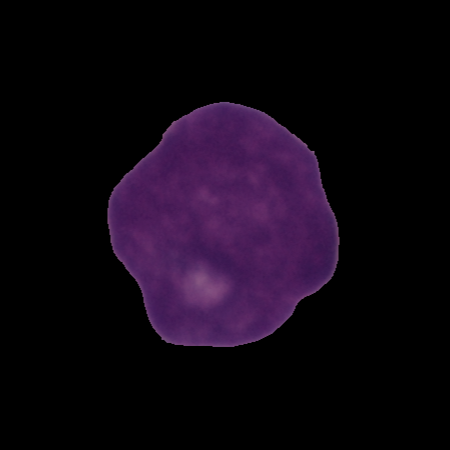
Label: cancer